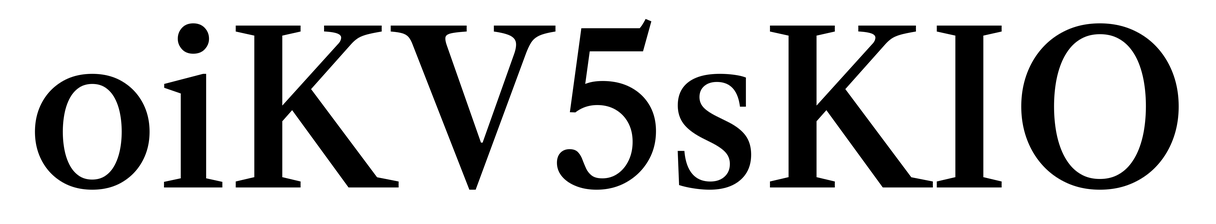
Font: LibreCaslonText_Medium